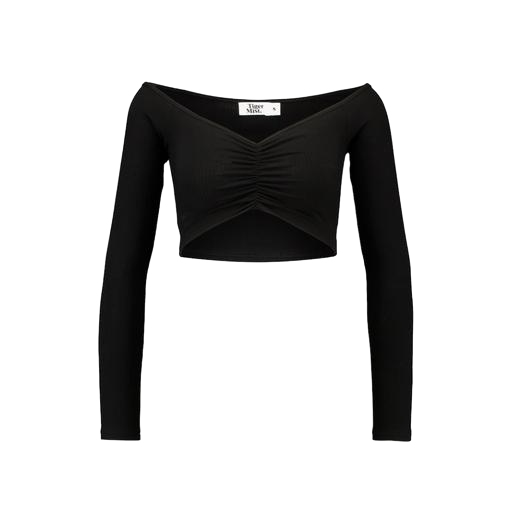
black long-sleeve crop top, black abigail twist front crop top, black long sleeved crop top, white background